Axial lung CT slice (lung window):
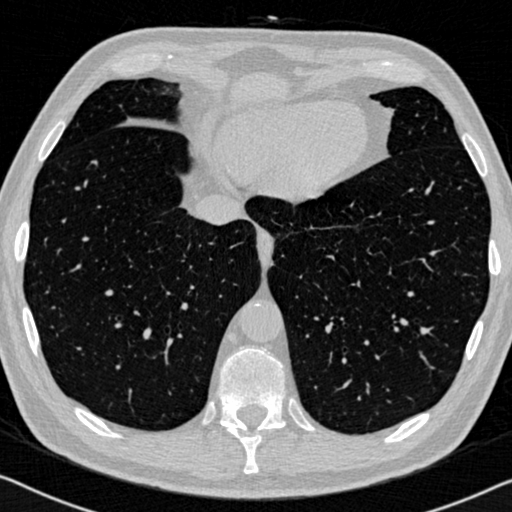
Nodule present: no